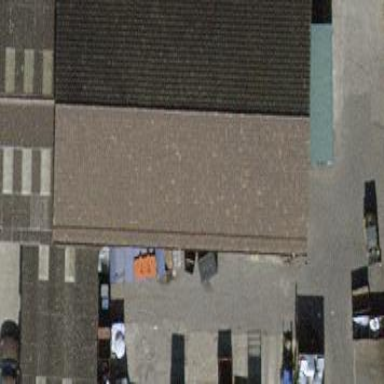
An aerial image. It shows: Warehouse with gabled grey roof and saddlebrown exterior.